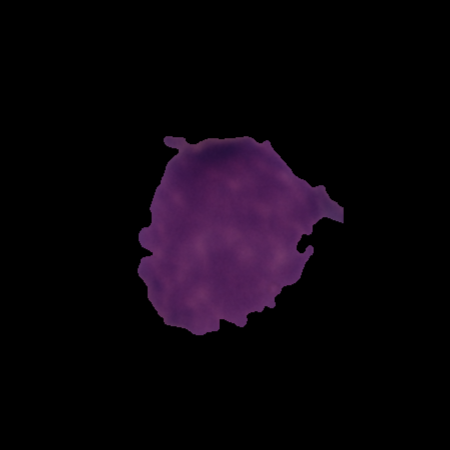
Label: healthy